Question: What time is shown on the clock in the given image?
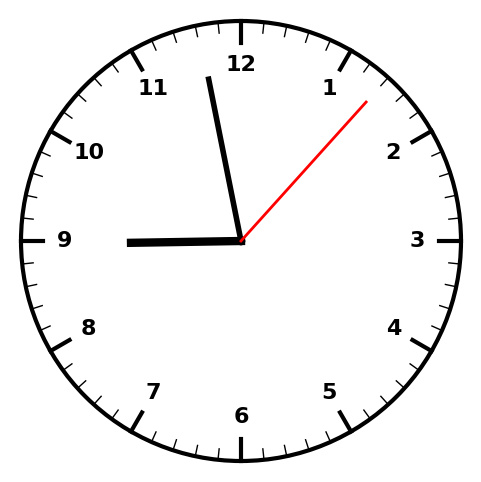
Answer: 08:58:07